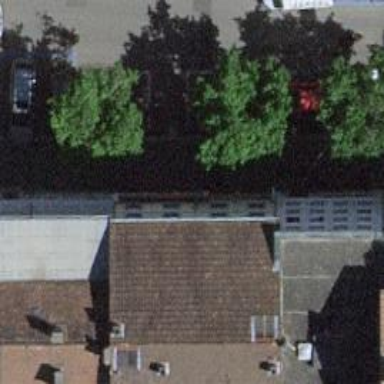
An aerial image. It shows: Restaurant.